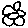
Label: flower